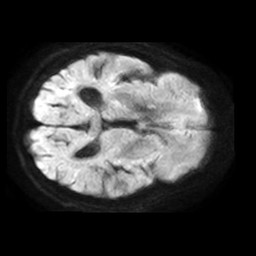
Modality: TRACE
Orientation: axial
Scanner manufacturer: philips
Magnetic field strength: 1.5 T
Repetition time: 3.393 s
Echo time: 0.06922 s